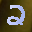
Label: 2